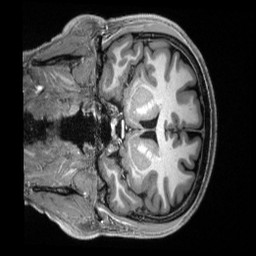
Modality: T1w
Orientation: coronal
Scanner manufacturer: siemens
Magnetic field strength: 3 T
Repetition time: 2.5 s
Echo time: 0.00231 s